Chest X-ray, PA view. Patient: 38 years old, sex F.
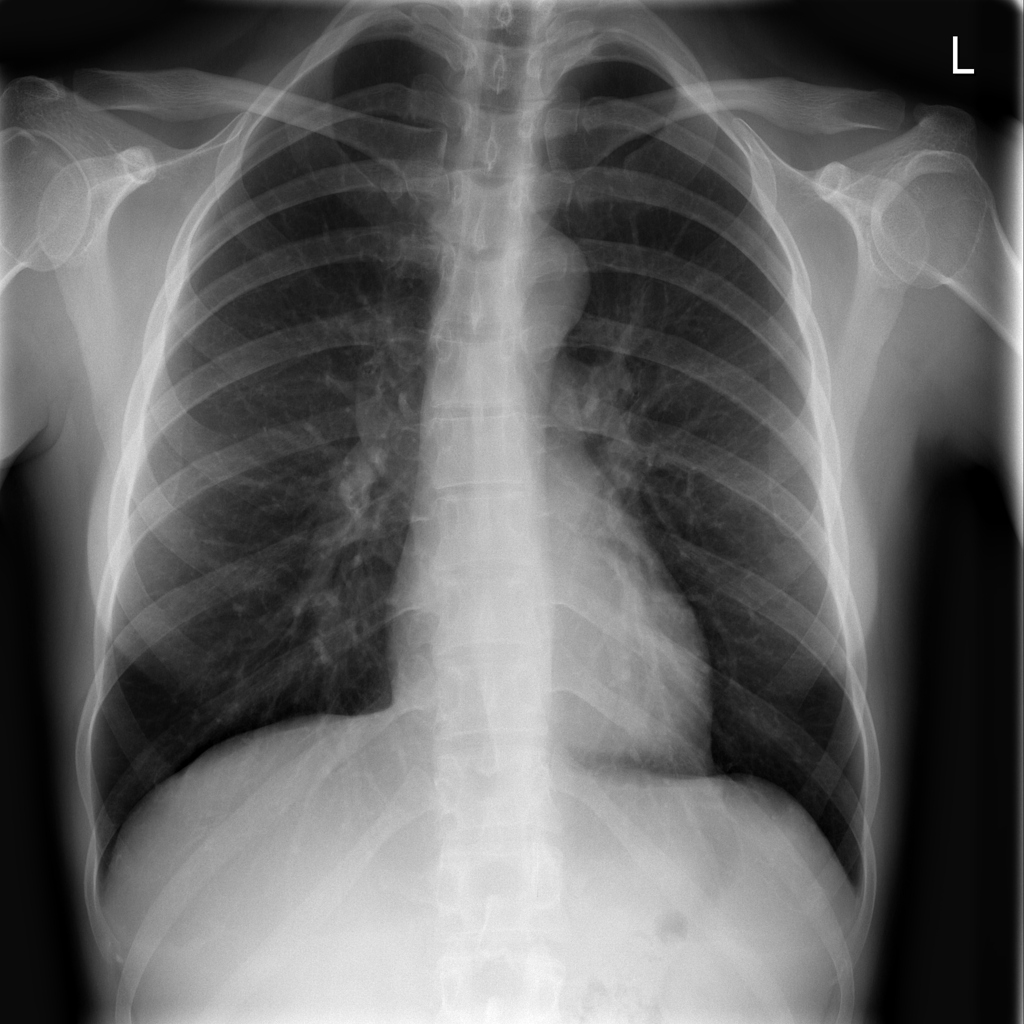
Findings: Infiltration